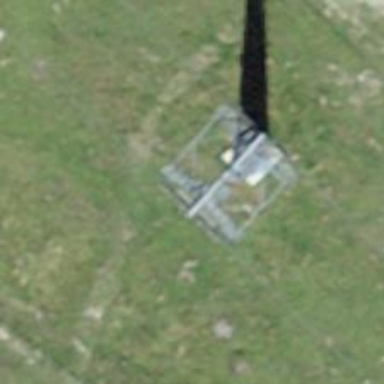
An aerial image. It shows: Pylon for aerialway.